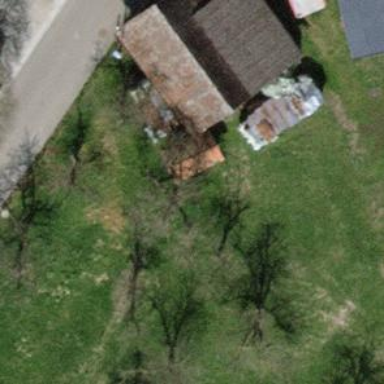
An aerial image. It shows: Shed building.